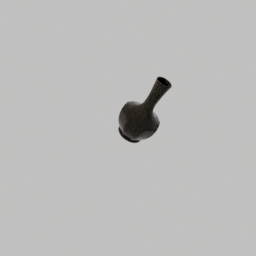
Label: decoration